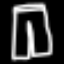
Label: pants